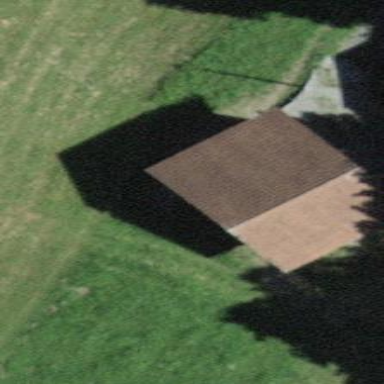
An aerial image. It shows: Rural barn.